Field crop: maize
Growth stage: 2
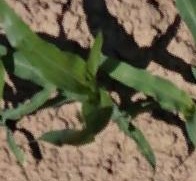
Species: maize